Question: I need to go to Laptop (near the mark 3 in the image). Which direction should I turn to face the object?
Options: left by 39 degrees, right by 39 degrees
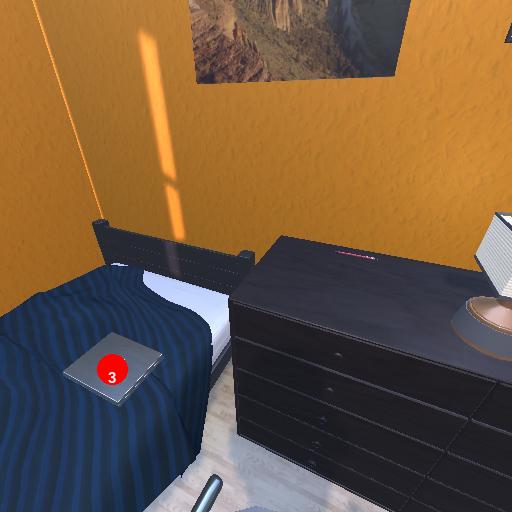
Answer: left by 39 degrees